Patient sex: M
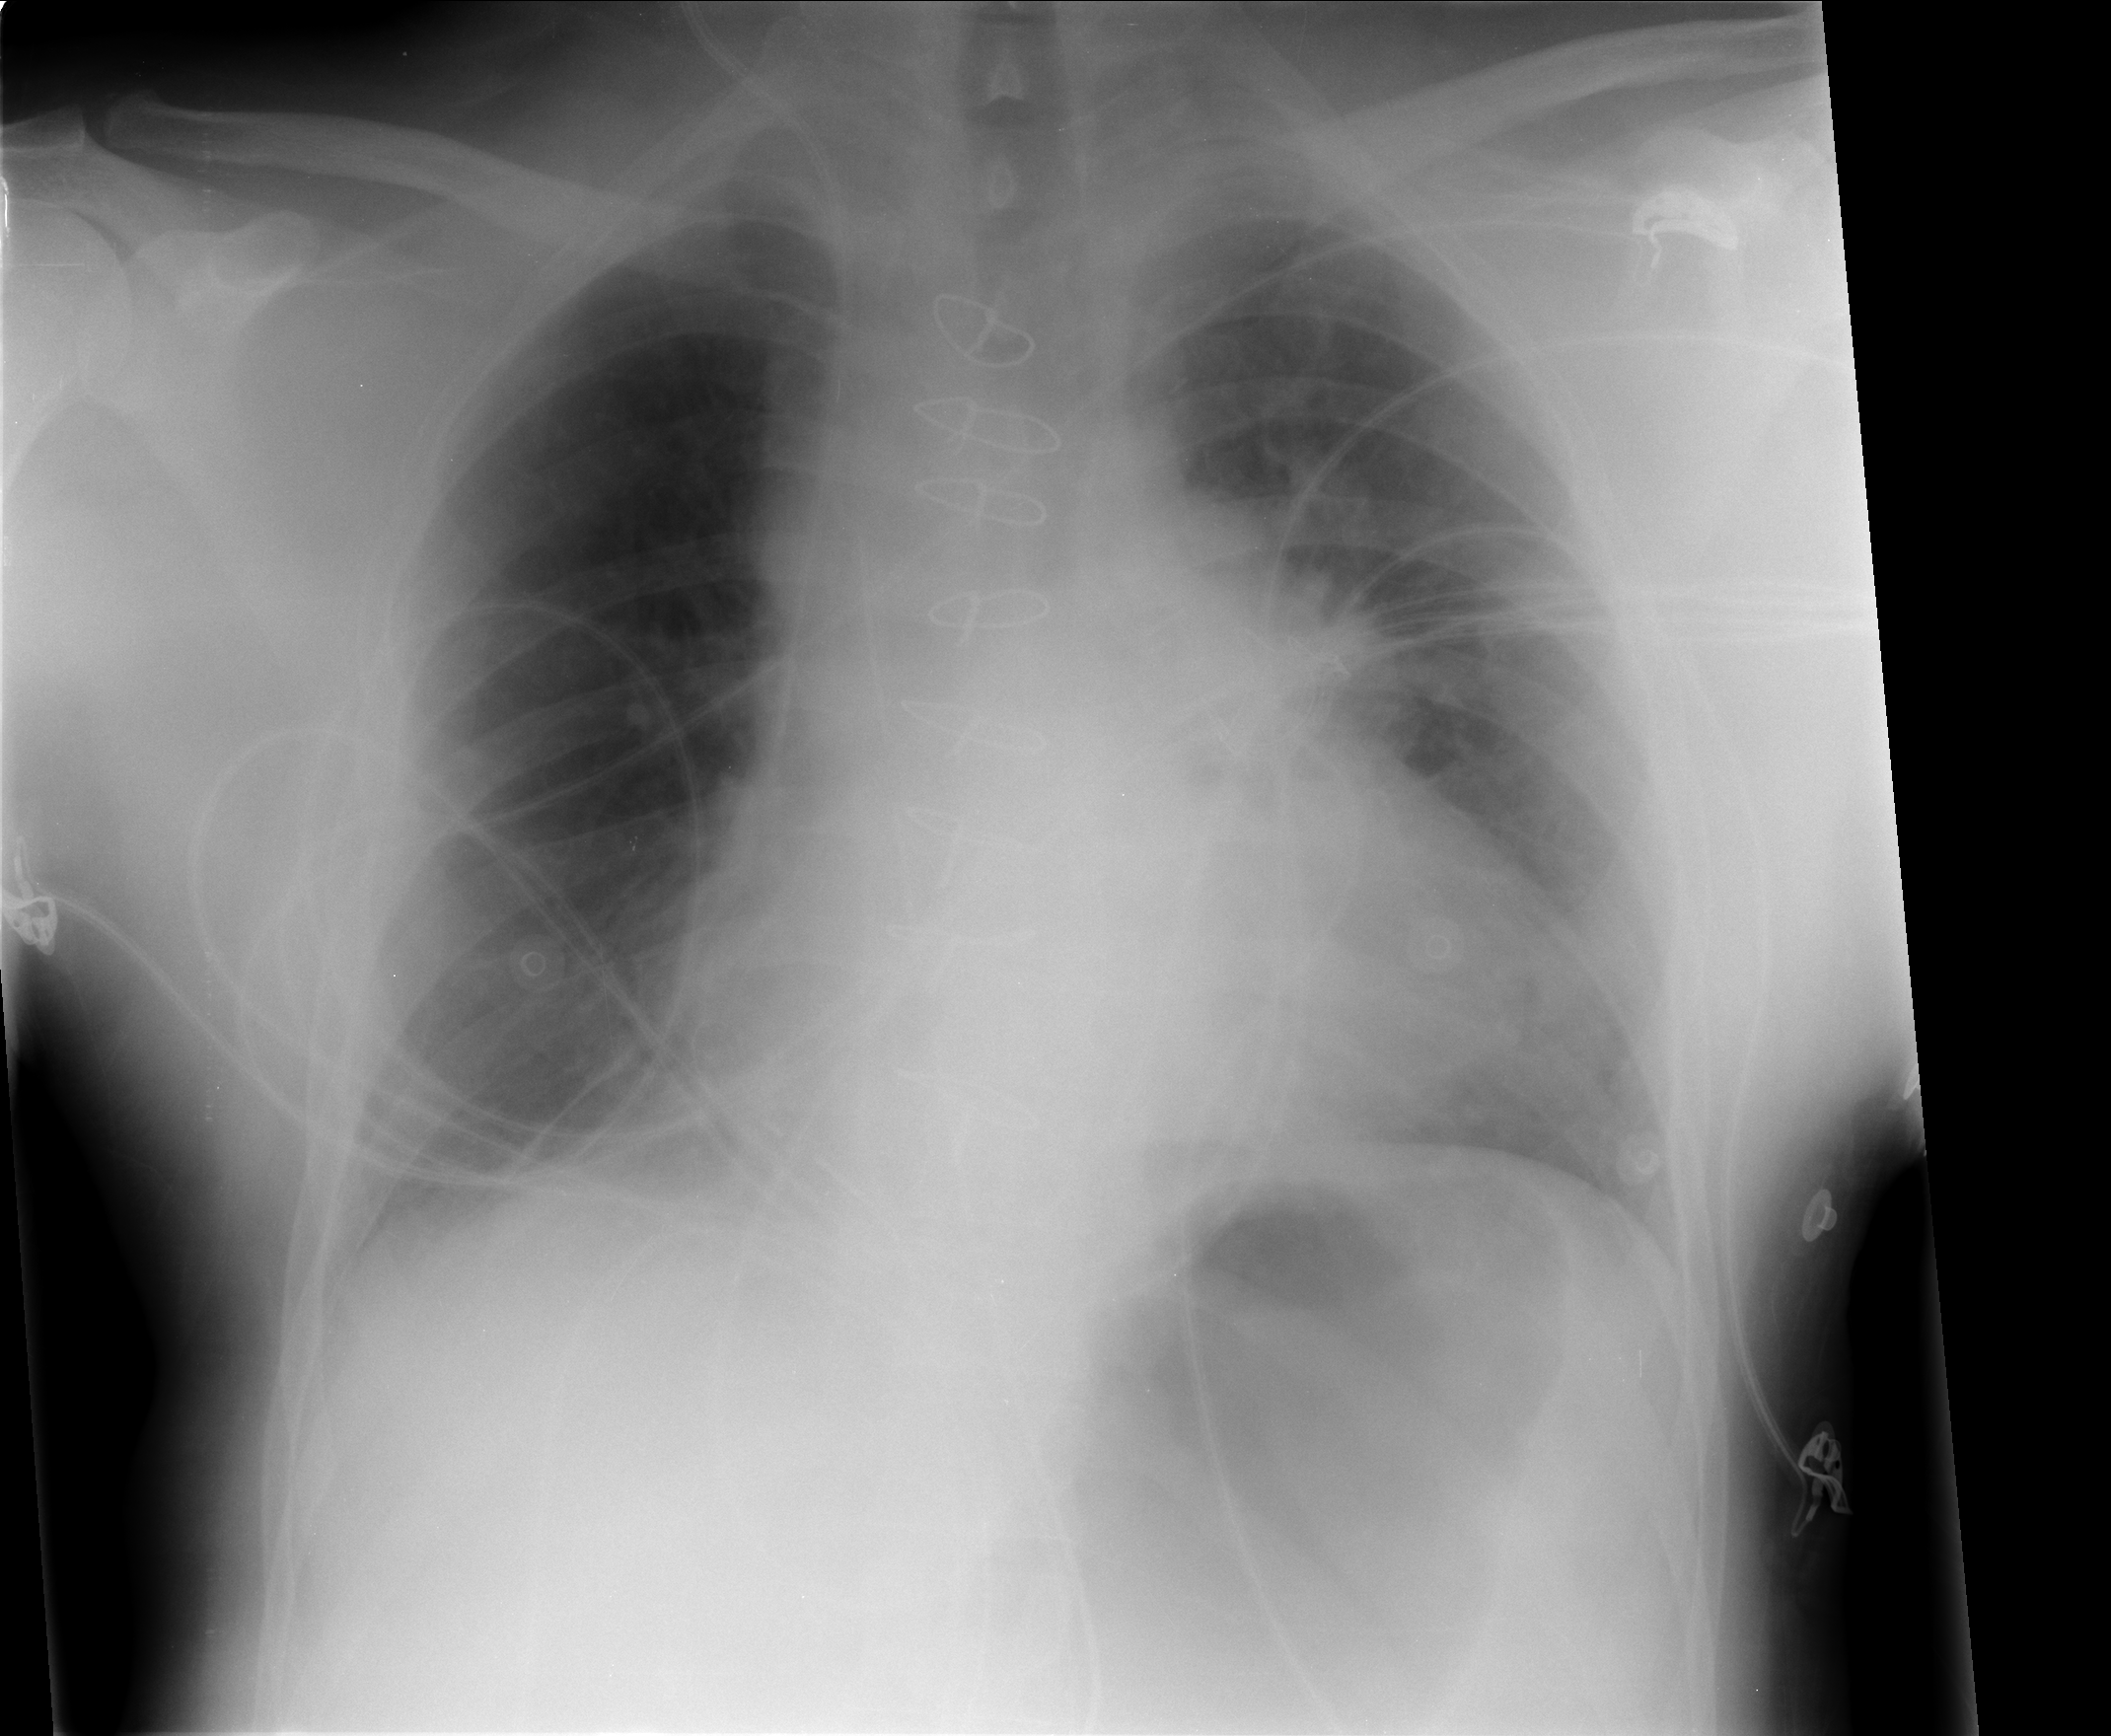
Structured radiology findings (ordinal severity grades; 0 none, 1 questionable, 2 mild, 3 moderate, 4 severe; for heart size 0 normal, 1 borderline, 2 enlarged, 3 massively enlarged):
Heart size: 2
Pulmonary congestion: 2
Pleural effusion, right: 1
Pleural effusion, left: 2
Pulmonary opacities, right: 0
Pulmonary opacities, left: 0
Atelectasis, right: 1
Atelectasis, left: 2